Question: I have a COM server. If i invoke its method in dynamic style like this, in case of some problem on the other side i get full exception
'''
try
{
Type factoryType = Type.GetTypeFromProgID("VPI.TcHost.TcAppFactory");
dynamic factory = Activator.CreateInstance(factoryType);
dynamic appl = factory.CreateTcApp("Nga", "8.7");
}
catch (COMException ex)
{
//Here i get nice exception with _FULL_ description message
}
'''
When i create InteropAssembly and call its method like this, in case of some problem on the other side i get i get short exception wrapper
'''
try
{
CTcAppFactory appFactory = new CTcAppFactory();
CNgaApp mApp = appFactory.CreateTcApp("Nga", "8.7");
}
catch (COMException ex)
{
//Here i get short exception with hex code without Error string that was sent
//from COM server
}
'''
This is how short exception looks like. (It contains no description for problem that my COM server sends)

How can i get full exception in strongly typed variant of code ?
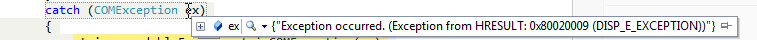
Answer: DISP_E_EXCEPTION is a COM error that normally is only produced when you use the COM server late-bound. Like you did in the first snippet. It is odd that it appears in the early-bound version, but technically possible if the COM server itself is using late-binding on some other kind of COM server and just passes the error code through. The CLR interop layer is now however not going to easily get the EXCEPINFO from IDispatch::Invoke(). Unless the COM server properly implements IErrorInfo, seems like it doesn't.
Not much you can do about that, the author clearly seems to only support late bound calling well. Contact him for support or fall back to late bound.